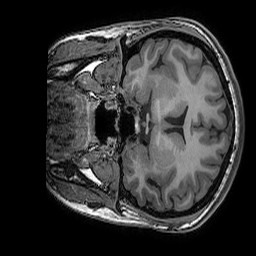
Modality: T1w
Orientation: coronal
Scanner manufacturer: ge
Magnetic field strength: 3 T
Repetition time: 0.008512 s
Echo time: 0.003336 s